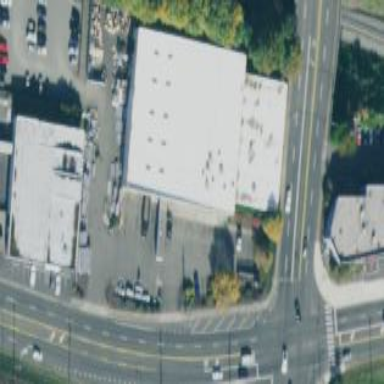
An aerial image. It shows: Hardware shop.